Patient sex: M
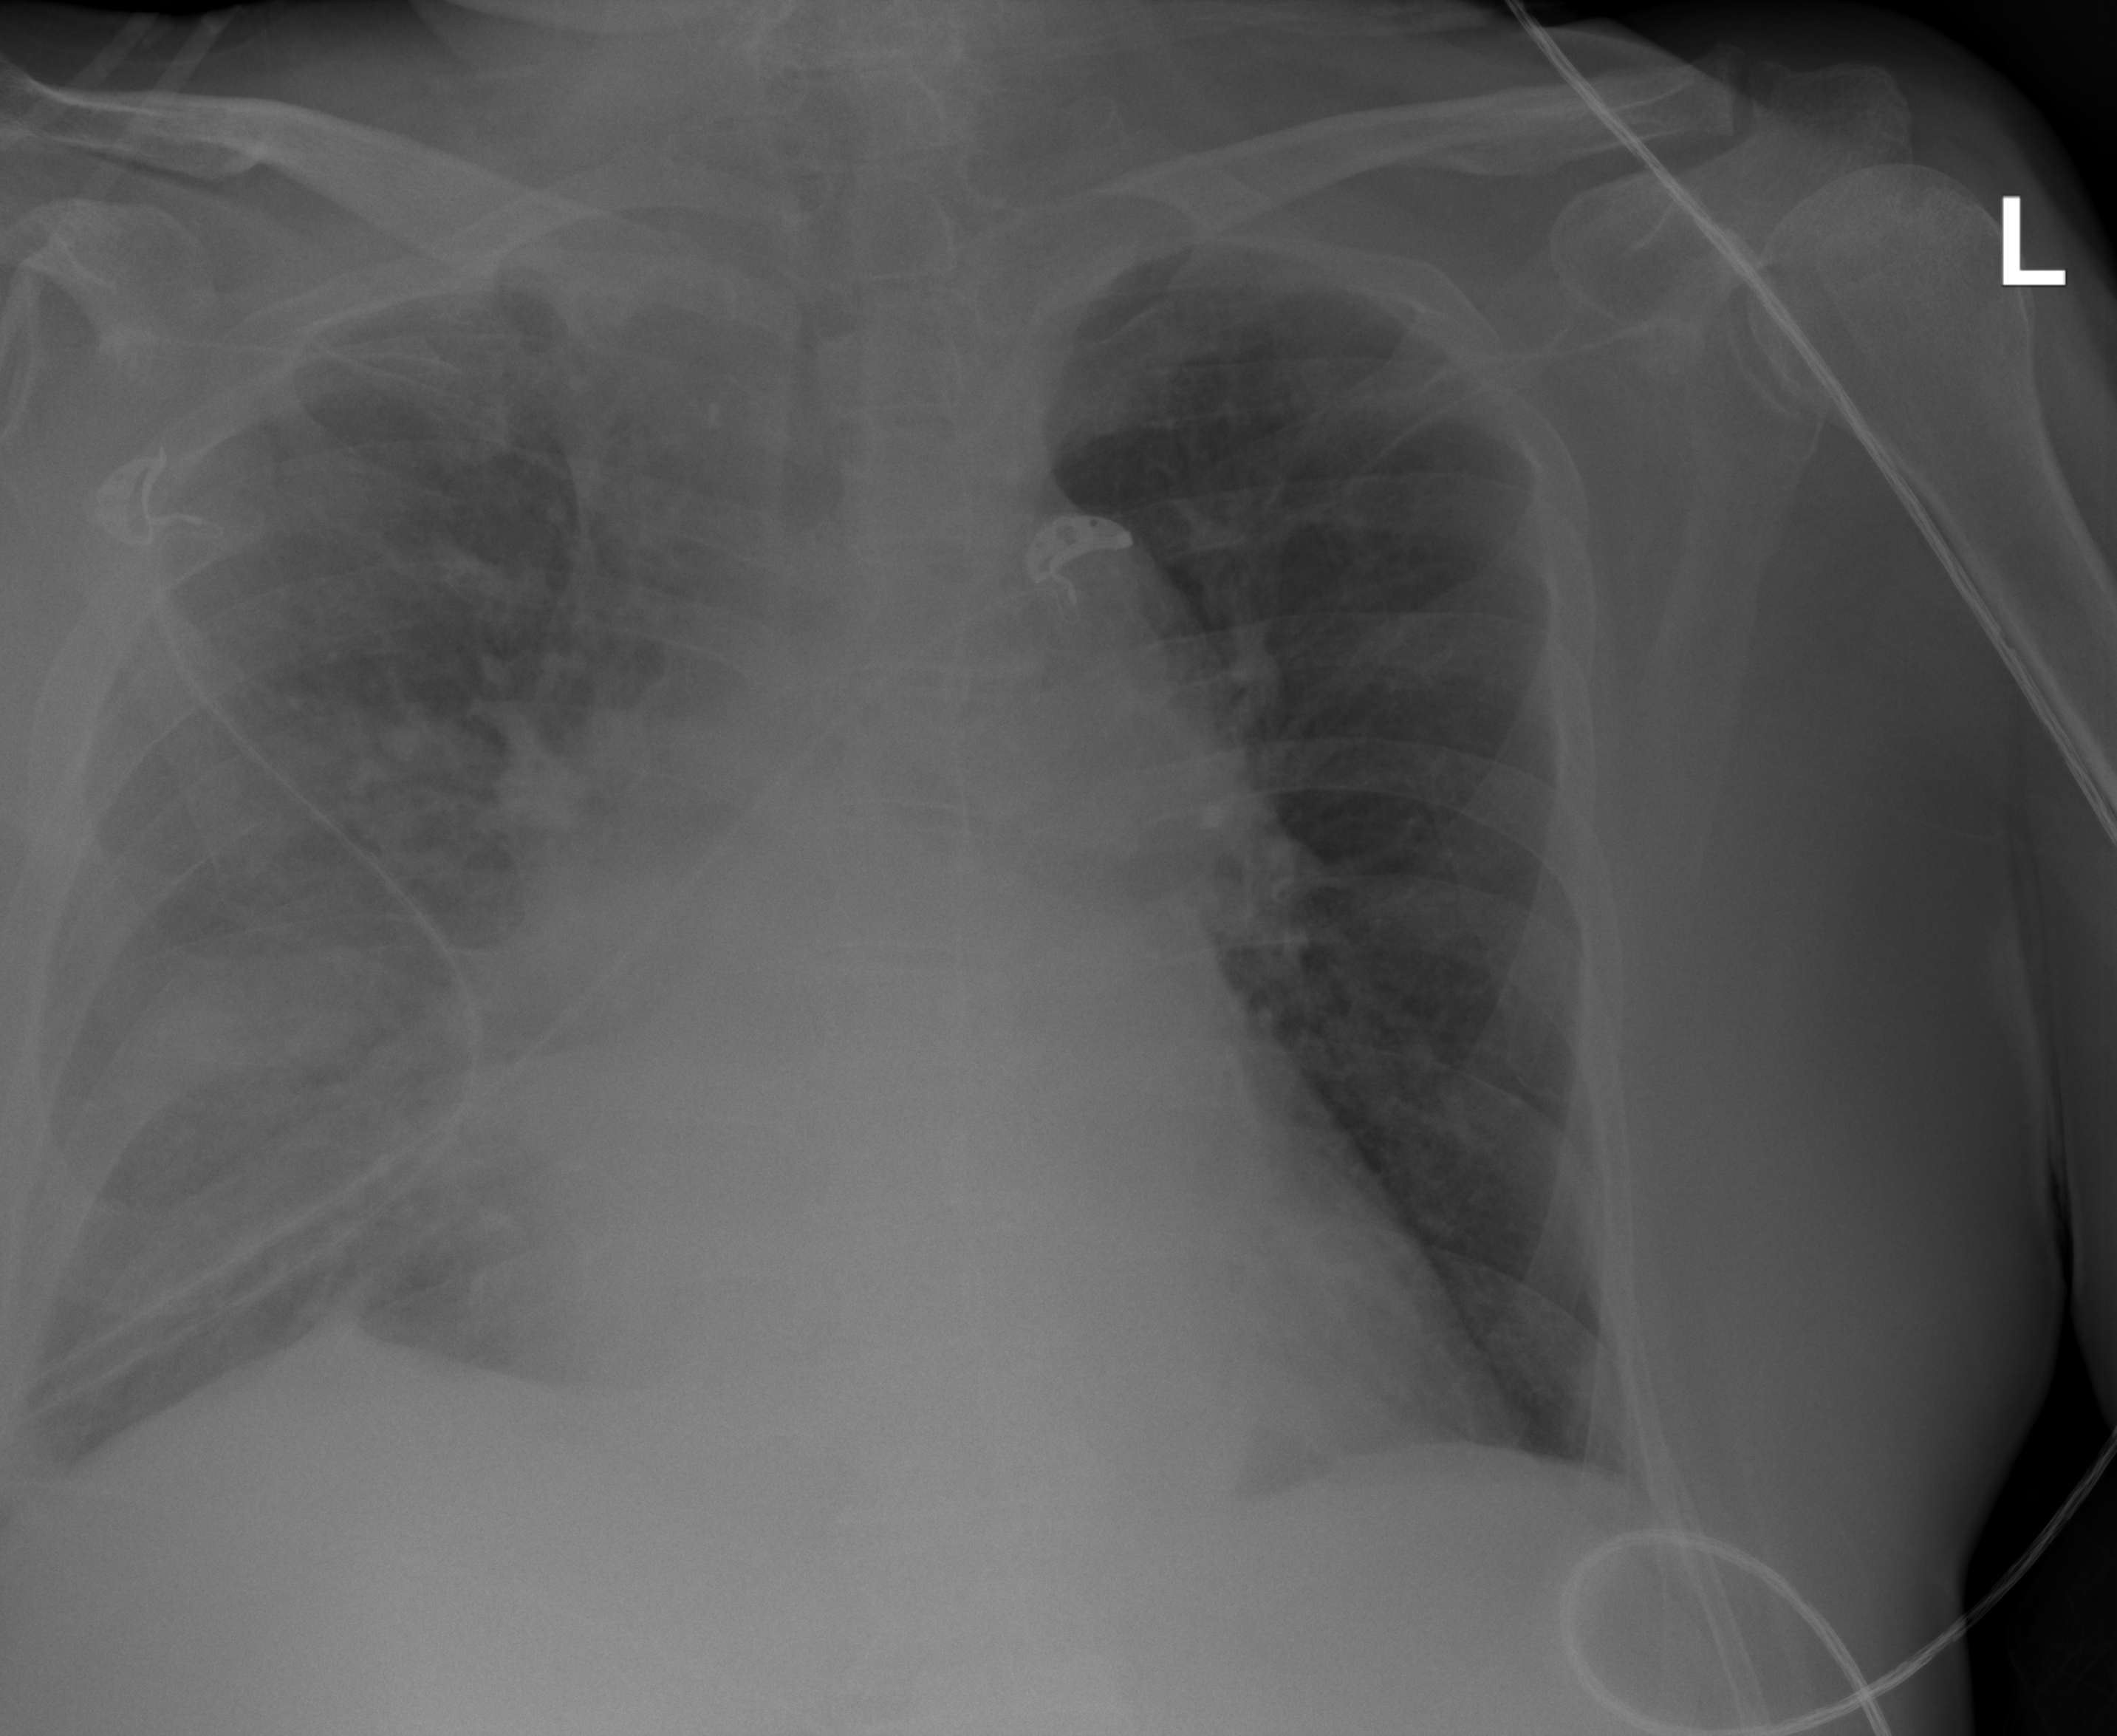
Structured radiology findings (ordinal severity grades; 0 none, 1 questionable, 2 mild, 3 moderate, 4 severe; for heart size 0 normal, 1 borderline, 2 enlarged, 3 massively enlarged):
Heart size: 2
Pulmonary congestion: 1
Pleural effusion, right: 2
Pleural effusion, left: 0
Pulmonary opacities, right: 3
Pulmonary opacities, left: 0
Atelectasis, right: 2
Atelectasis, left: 0